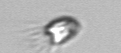
Label: Balanion